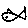
Label: fish